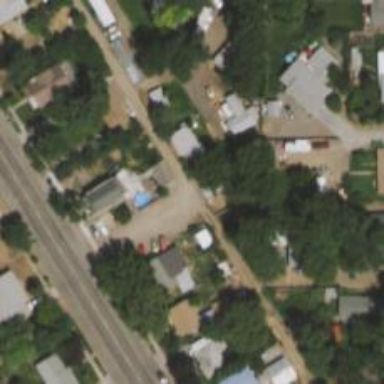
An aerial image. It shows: Alley classified as service road.